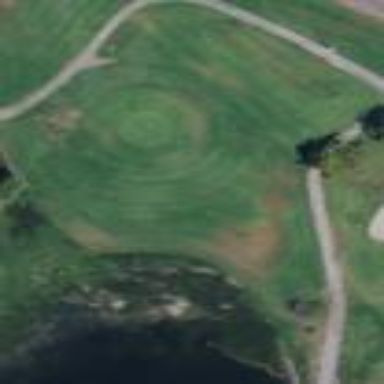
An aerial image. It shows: Rough area in golf course.